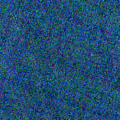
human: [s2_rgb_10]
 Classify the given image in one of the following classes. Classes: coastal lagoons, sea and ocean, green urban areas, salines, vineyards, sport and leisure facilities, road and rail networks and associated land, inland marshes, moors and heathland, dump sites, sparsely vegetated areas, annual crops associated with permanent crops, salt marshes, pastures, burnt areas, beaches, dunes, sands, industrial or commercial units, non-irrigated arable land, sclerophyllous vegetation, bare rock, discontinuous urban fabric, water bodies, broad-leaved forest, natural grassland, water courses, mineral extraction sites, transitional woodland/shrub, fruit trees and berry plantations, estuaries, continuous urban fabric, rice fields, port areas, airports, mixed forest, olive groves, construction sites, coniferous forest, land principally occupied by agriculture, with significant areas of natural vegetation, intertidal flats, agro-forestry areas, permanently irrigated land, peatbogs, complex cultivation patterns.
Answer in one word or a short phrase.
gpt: water bodies